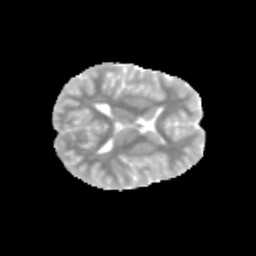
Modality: MD
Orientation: axial
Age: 12
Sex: male
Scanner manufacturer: siemens
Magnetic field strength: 3 T
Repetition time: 3.8 s
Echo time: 0.07 s